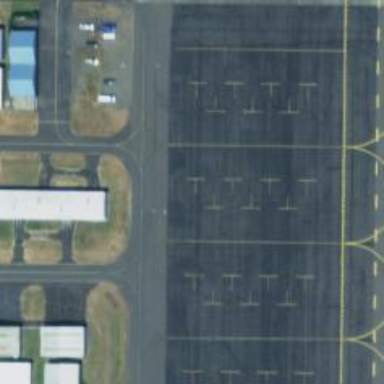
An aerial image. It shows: Image of taxiway at airport.